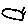
Label: bird